Question: '''
- (void)viewDidLoad {
[super viewDidLoad];
self.title = @"Zhe Shi Ge bug?->";
self.navigationController.navigationBar.barTintColor = [UIColor colorWithRed:68/255.0 green:155/255.0 blue:235/255.0 alpha:1.0];
self.navigationController.navigationBar.titleTextAttributes = @{NSForegroundColorAttributeName:[UIColor whiteColor]};
UIBarButtonItem *rightItem0 = [[UIBarButtonItem alloc] initWithTitle:@"Wo Hui Bian Hui " style:UIBarButtonItemStylePlain target:self action:@selector(recordButtonClick)];
[rightItem0 setTintColor:[UIColor whiteColor]];
self.navigationItem.rightBarButtonItems = @[rightItem0];
}
- (void)recordButtonClick{
[self.navigationController pushViewController:[NextViewController new] animated:YES];
}
'''
The top right UIBarButtonItem always highlighted:

Why is the UIBarButtonItem "Wo Hui Bian Hui " on the top right always highlighted?
Is it a bug in iOS 11.2?
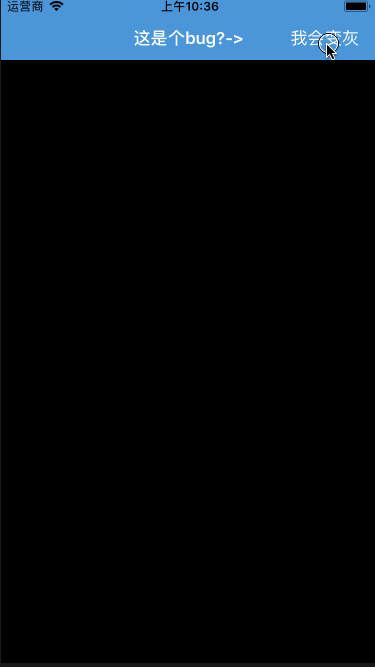
Answer: > Is it a bug in iOS 11.2?
Yes. There's an iOS 11 bug with the right bar button item in the root view controller. When you push to the next view controller and pop back, the right bar button item is dimmed.
That is the bug seen in your screencast. In your code, you set the right bar button item's tint color to white. And initially, it white. But when you push and then pop, it is no longer white.
What I do is work around this in the view controller's 'viewWillAppear', as follows:
'''
override func viewWillAppear(_ animated: Bool) {
super.viewWillAppear(animated)
self.navigationController?.navigationBar.tintAdjustmentMode = .normal
self.navigationController?.navigationBar.tintAdjustmentMode = .automatic
}
'''